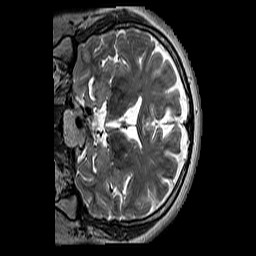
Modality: T2w
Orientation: coronal
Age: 53
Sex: male
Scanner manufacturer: siemens
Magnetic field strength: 3 T
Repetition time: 3.2 s
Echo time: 0.212 s